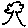
Label: tree